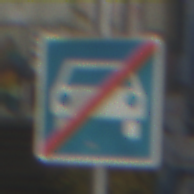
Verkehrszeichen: EndeKraftfahrstrasse
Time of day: MorningAfternoon
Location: Outdoor (Urban)
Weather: PartlyCloudy
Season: NotSpecified
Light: Natural